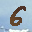
Label: 6